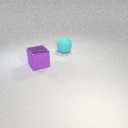
large purple metal cube to the left of large cyan rubber sphere